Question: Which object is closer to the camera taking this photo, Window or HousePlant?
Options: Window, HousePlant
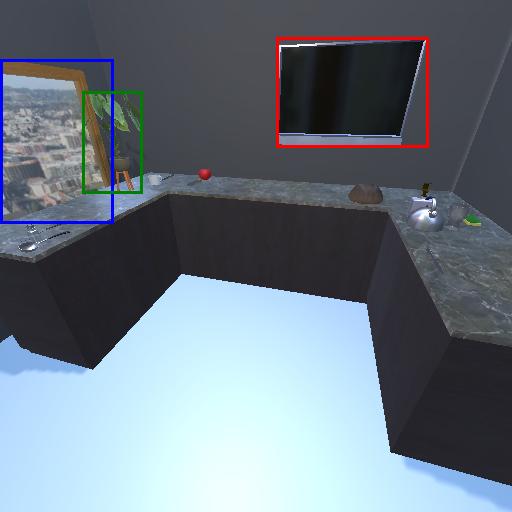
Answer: Window